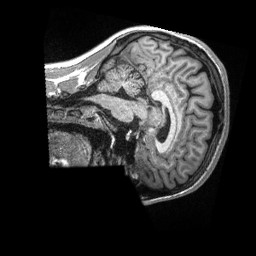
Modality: T1w
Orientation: sagittal
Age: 22
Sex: male
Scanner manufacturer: siemens
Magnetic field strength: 3 T
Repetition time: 2.3 s
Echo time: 0.00288 s